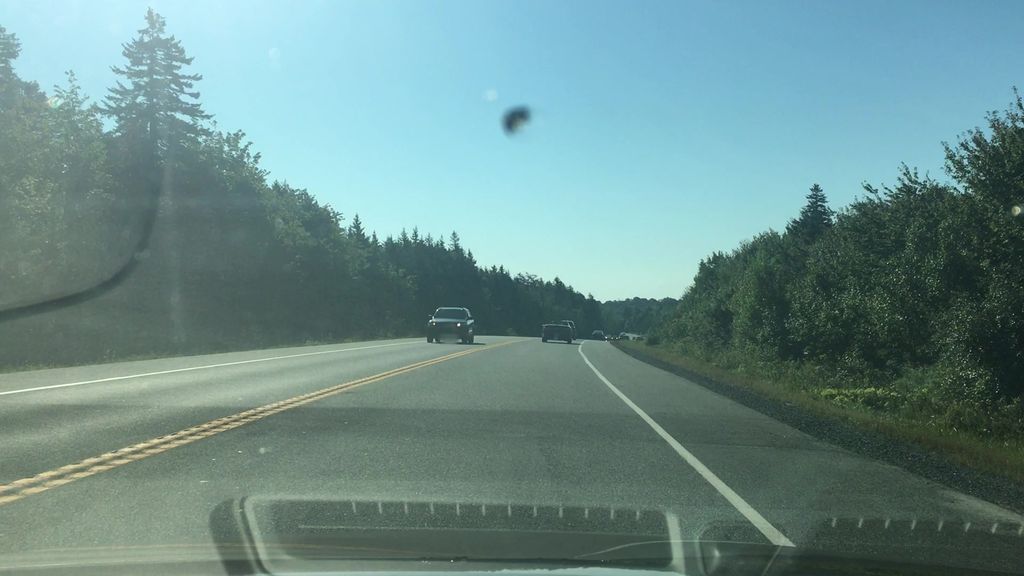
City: halifax